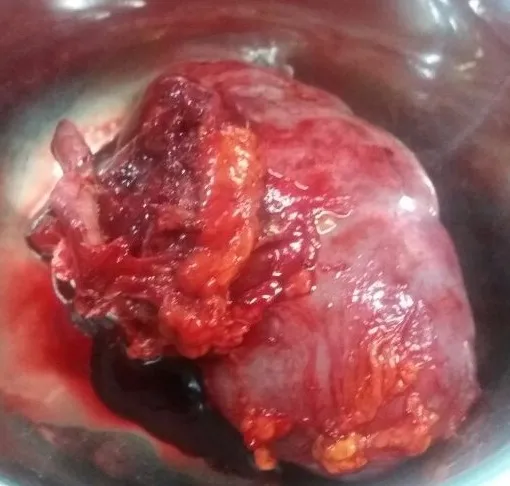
Right kidney with solid mass in the hilar region.
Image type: medical_photograph (other_medical_photograph)